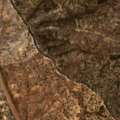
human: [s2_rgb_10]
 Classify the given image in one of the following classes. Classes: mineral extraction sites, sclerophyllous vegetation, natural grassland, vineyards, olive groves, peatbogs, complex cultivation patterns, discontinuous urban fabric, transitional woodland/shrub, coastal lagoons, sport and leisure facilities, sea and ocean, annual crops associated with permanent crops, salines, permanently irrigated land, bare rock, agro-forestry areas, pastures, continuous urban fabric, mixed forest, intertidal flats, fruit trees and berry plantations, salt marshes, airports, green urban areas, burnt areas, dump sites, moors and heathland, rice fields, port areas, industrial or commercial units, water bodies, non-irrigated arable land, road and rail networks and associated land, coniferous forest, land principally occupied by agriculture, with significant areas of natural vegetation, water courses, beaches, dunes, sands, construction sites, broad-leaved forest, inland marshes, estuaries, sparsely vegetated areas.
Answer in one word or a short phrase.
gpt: non-irrigated arable land, agro-forestry areas, broad-leaved forest